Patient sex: M
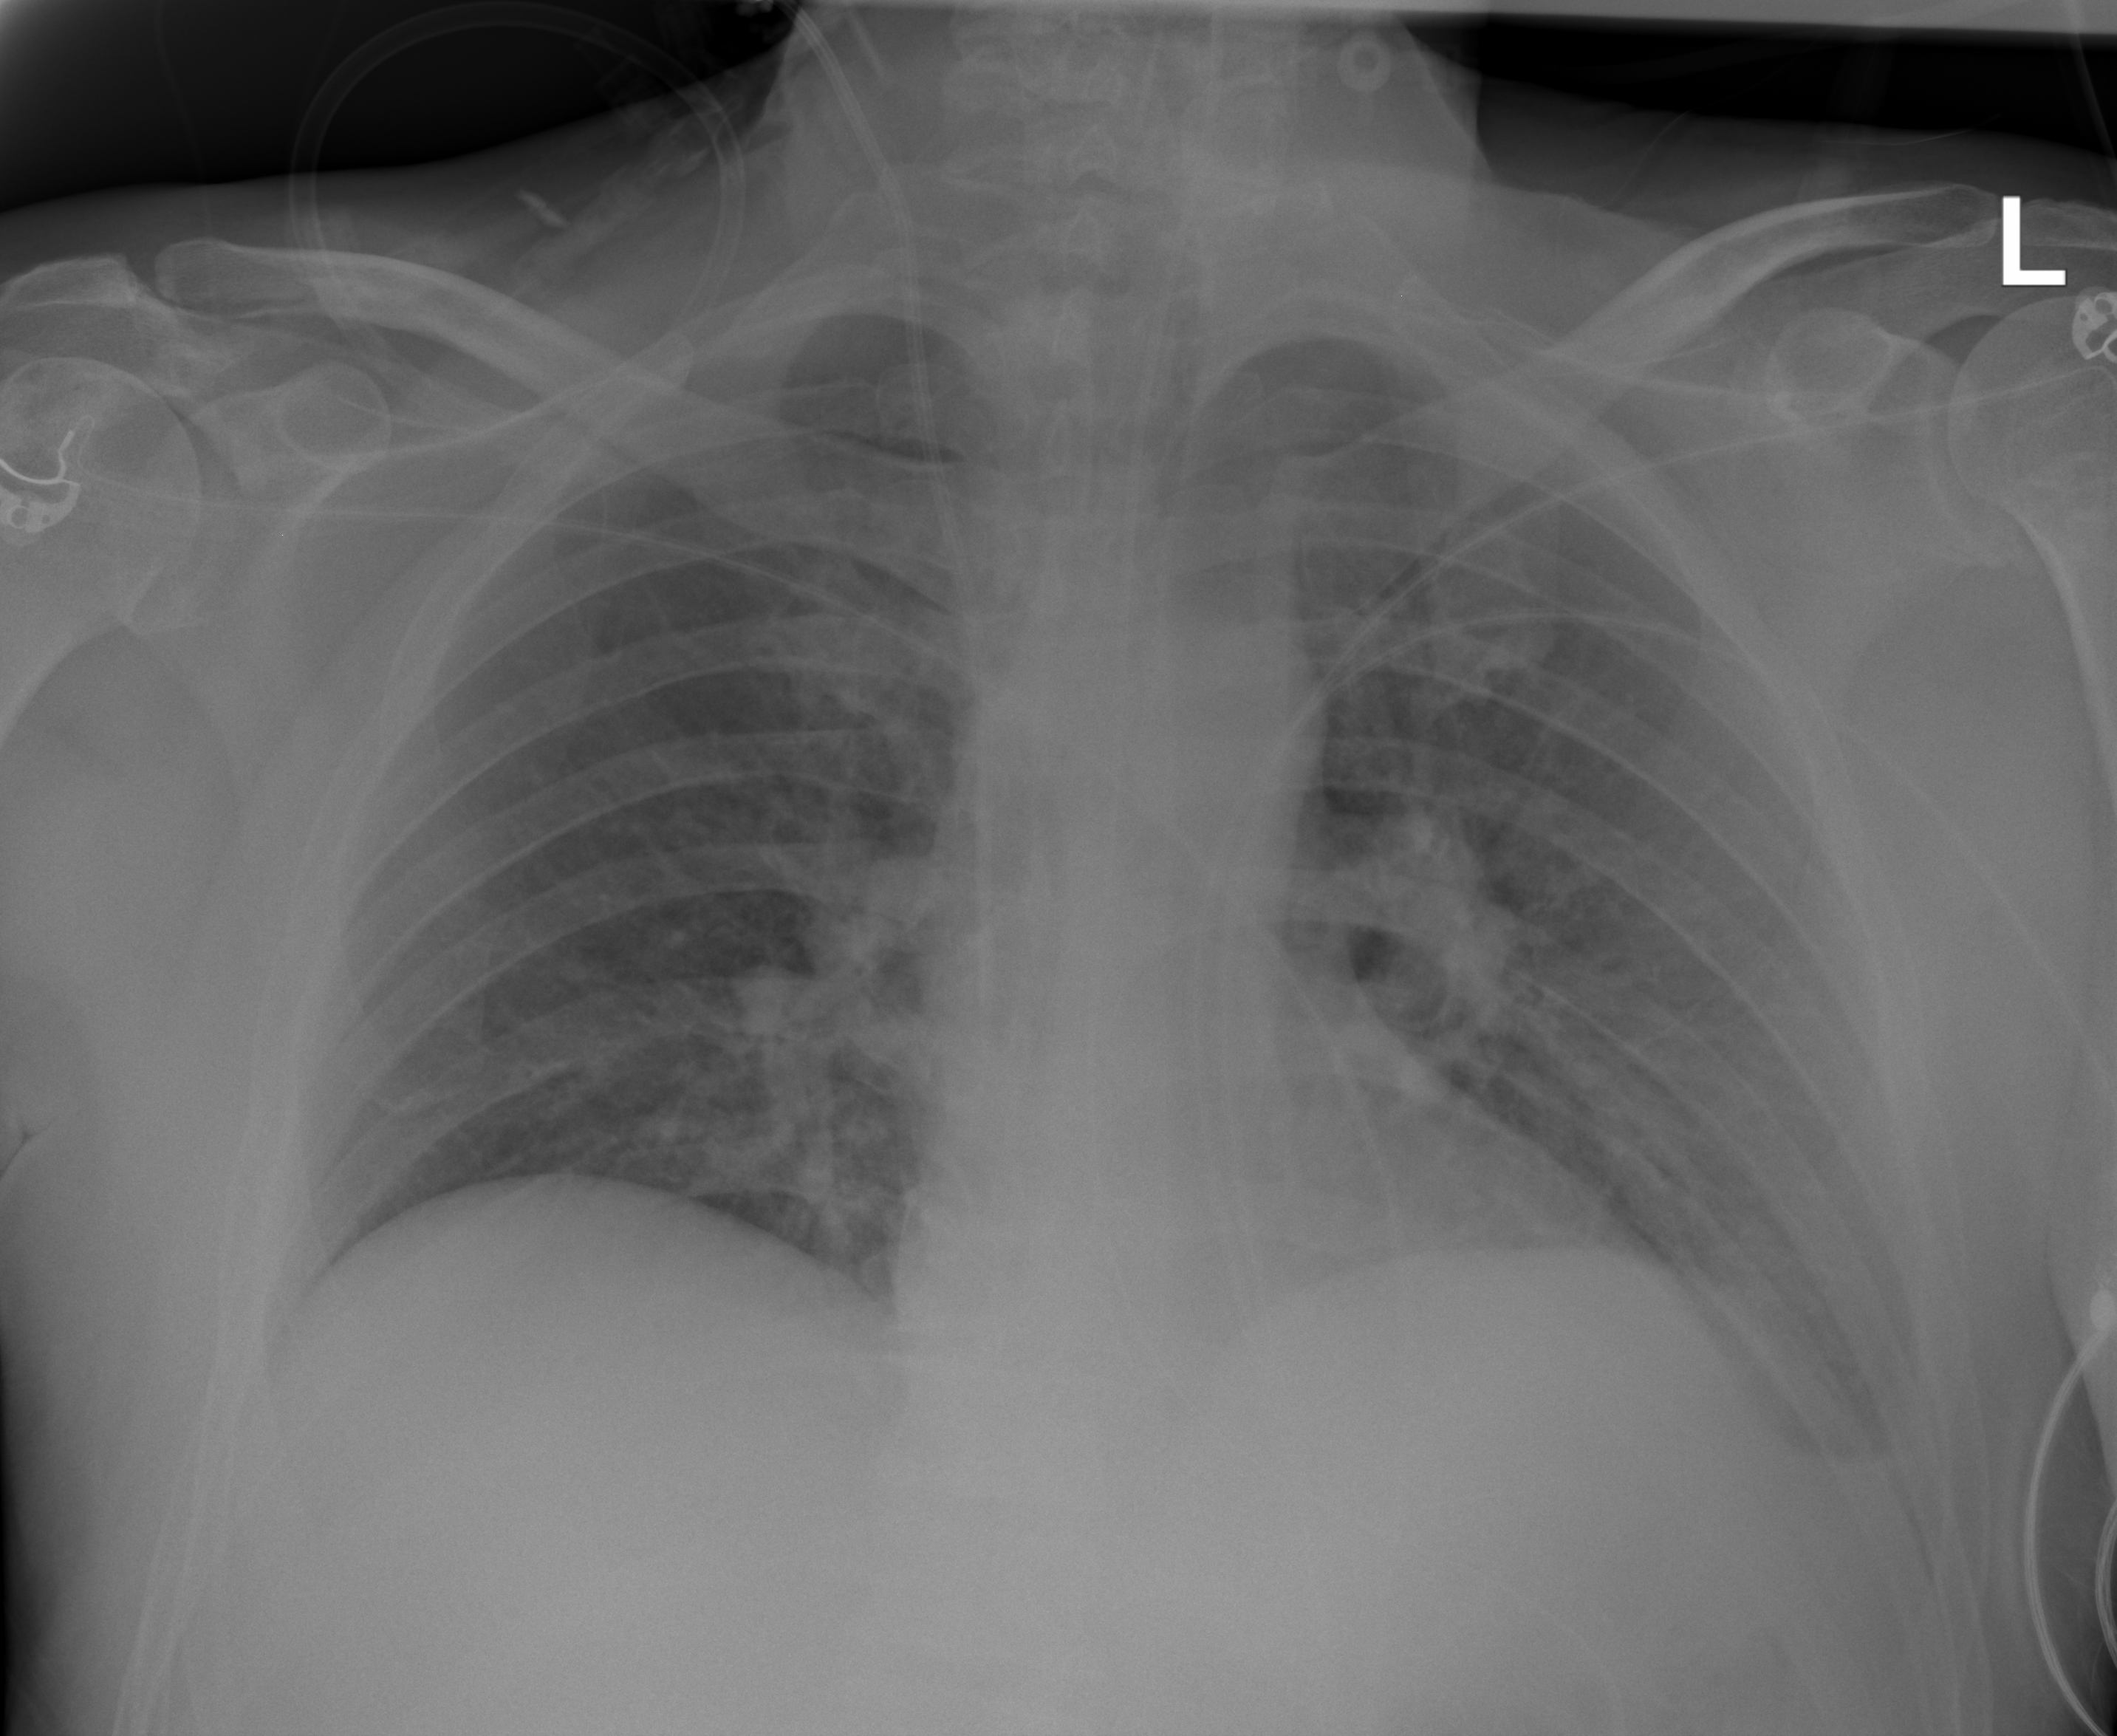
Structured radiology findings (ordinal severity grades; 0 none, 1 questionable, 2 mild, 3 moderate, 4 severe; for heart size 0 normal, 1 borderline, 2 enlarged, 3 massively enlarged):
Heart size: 0
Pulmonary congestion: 2
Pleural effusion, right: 0
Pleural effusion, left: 0
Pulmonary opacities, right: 2
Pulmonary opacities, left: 2
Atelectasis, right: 0
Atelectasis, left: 0